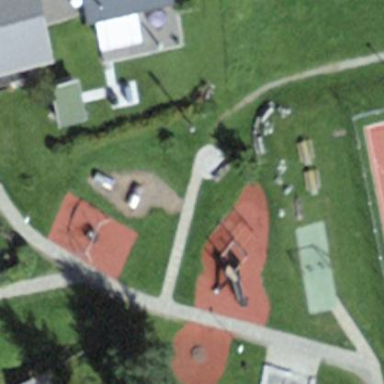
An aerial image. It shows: Playground area for leisure land.